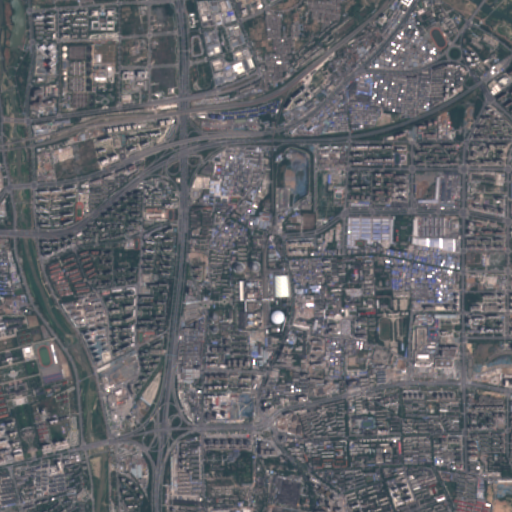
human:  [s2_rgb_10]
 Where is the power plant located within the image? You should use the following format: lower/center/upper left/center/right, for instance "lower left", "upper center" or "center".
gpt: The power plant is located in the lower center of the image.
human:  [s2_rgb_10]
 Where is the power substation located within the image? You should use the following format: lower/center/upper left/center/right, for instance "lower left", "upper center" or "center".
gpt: The power substation is located in the center of the image.
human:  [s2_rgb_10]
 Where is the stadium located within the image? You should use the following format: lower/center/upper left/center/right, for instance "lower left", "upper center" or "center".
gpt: The stadium is located in the lower left of the image.
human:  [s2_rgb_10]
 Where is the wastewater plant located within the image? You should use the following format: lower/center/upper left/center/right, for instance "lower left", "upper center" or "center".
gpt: The wastewater plant is located in the upper left of the image.
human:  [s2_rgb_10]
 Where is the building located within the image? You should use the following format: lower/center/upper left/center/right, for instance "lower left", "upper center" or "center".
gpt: There is no building in the image.